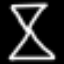
Label: hourglass